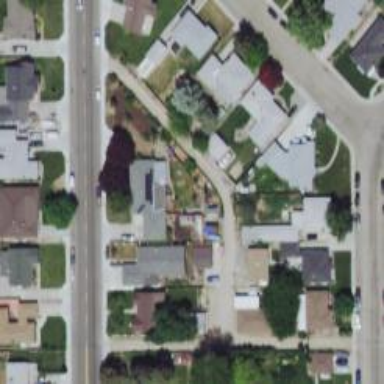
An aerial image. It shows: Alley classified as service road.